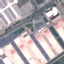
Land use / land cover: Industrial